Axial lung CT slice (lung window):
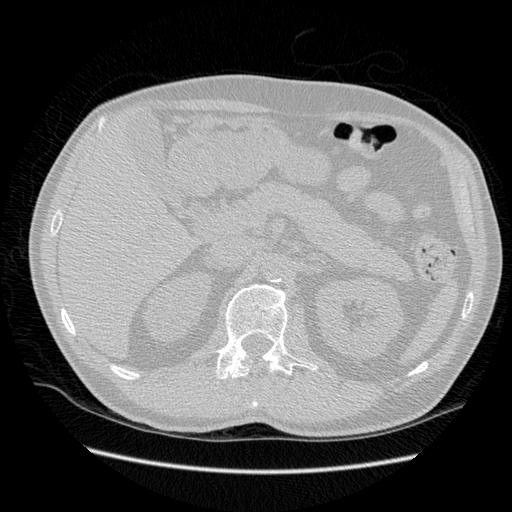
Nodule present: no